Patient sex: M
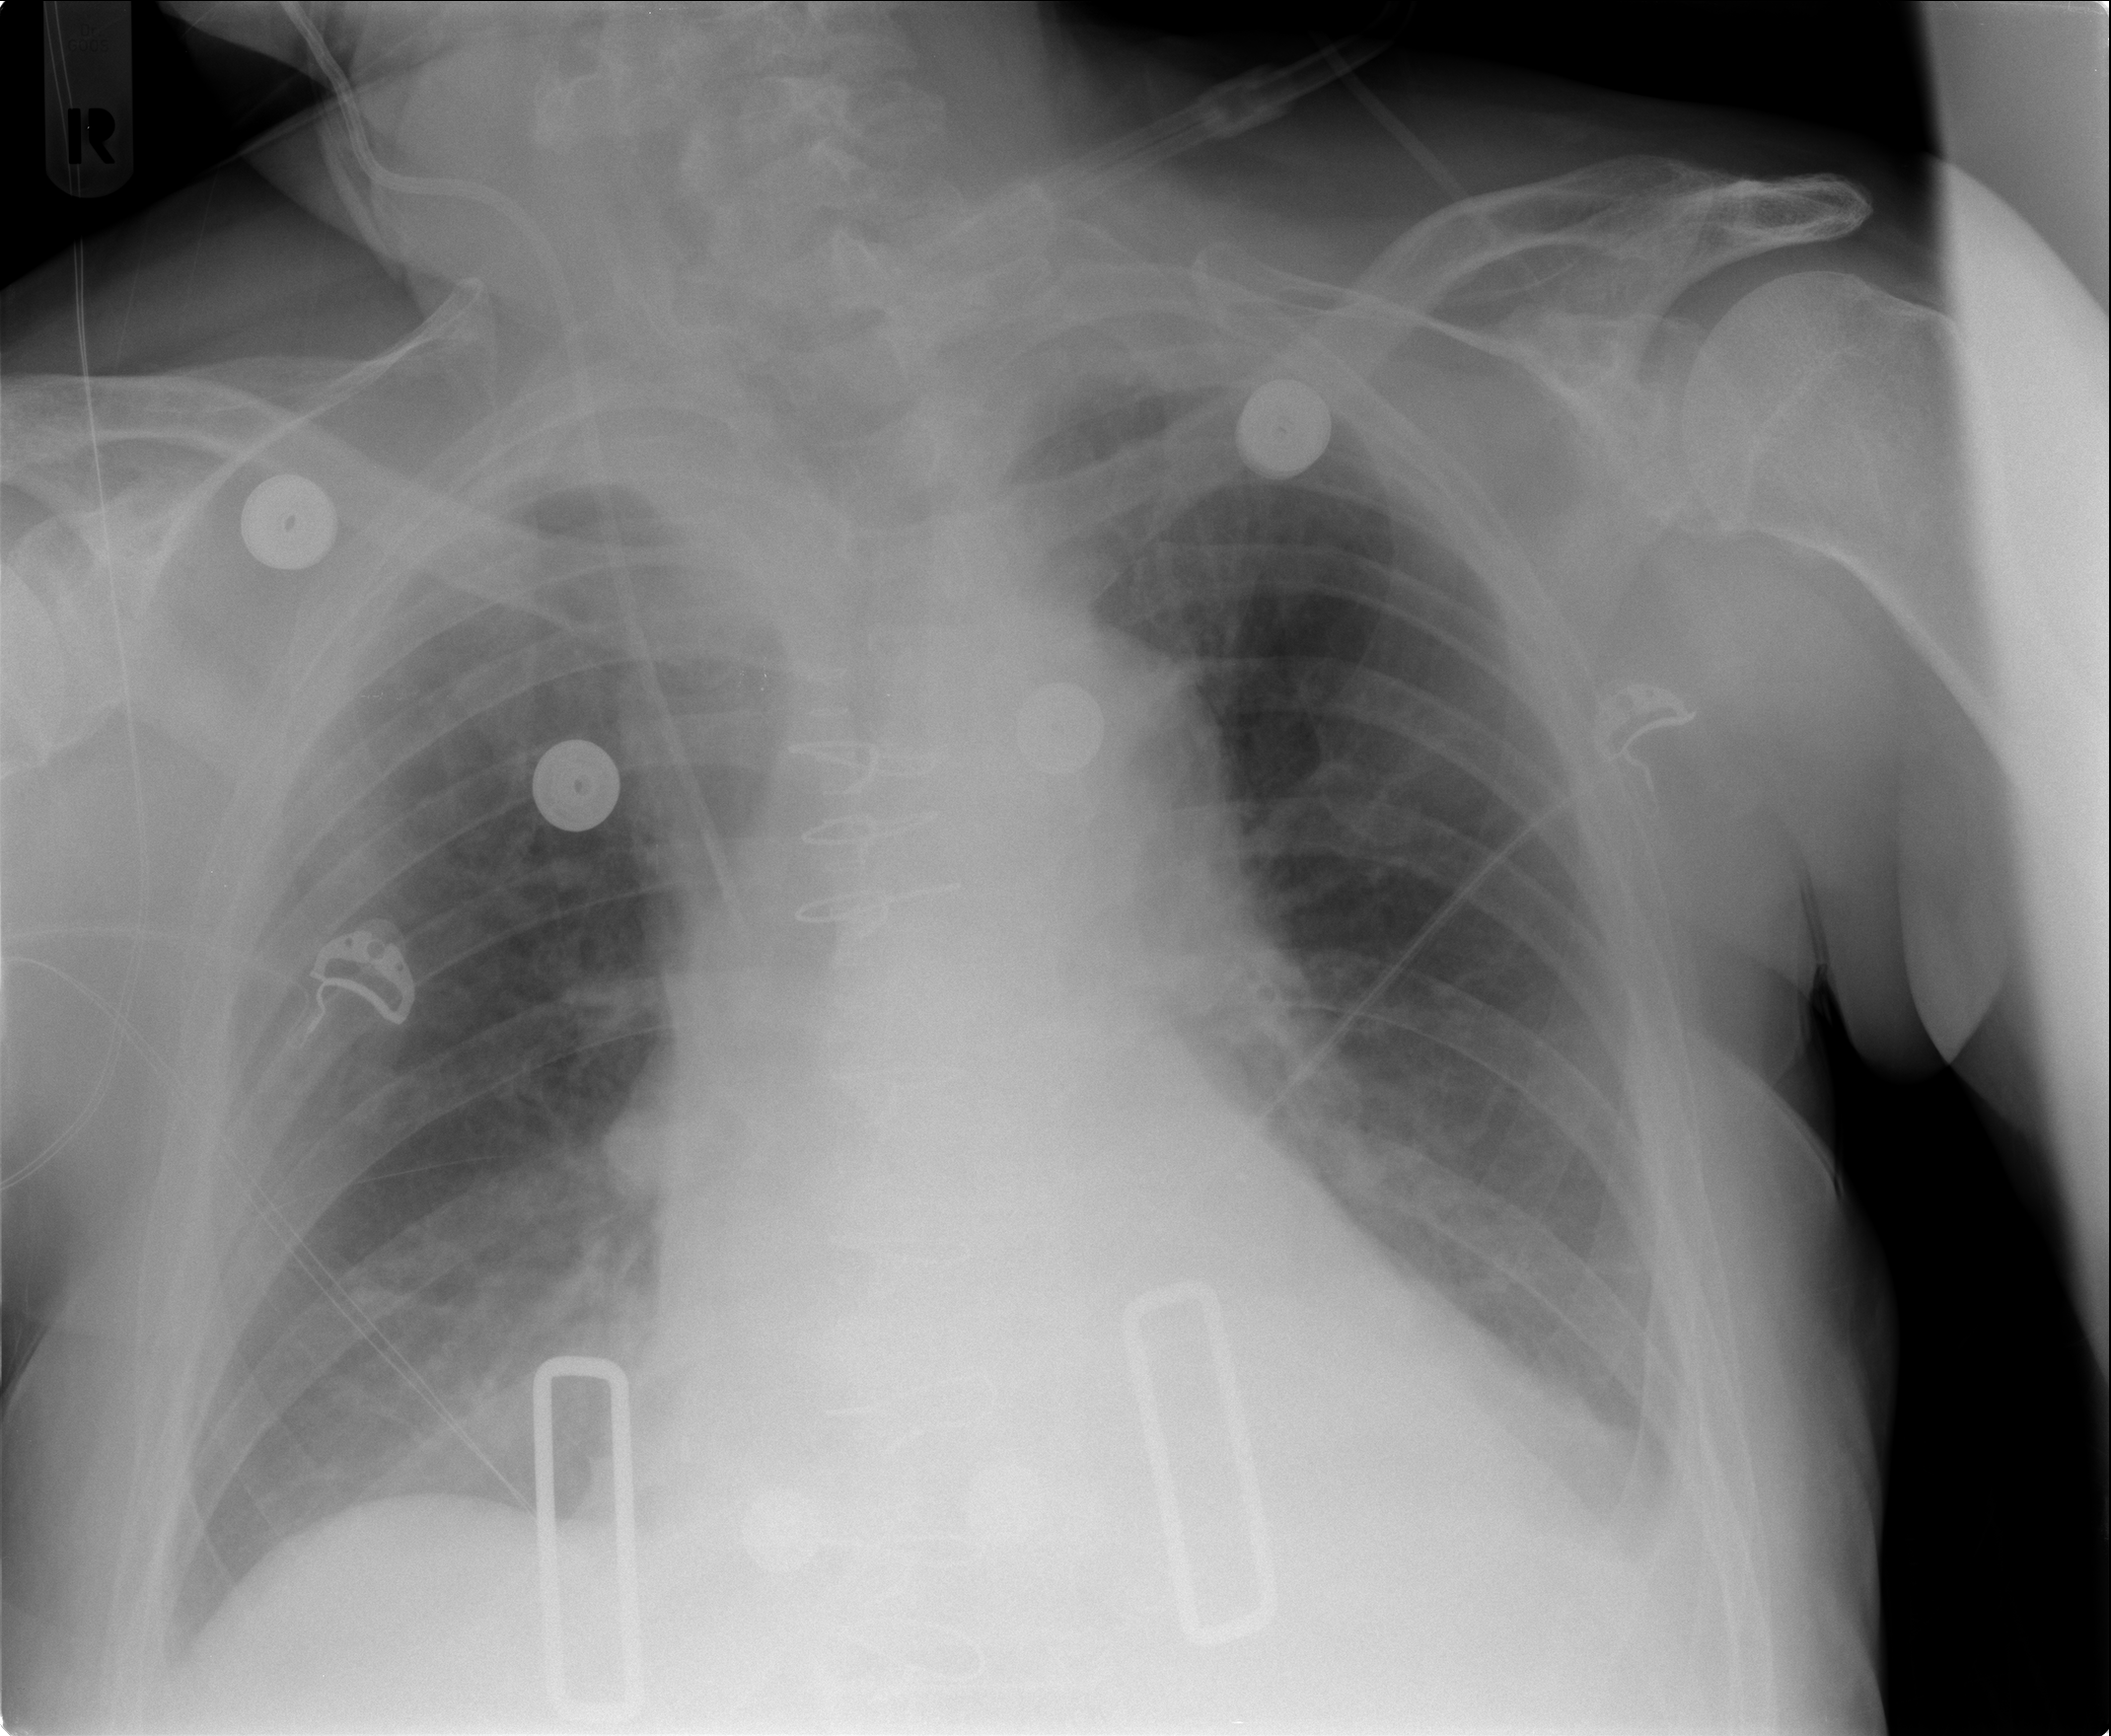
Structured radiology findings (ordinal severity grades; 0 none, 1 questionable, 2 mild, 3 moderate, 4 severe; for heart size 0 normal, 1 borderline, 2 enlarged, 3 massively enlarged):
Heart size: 0
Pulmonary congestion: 1
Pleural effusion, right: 0
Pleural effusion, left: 2
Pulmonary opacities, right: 1
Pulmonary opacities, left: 0
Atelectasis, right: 0
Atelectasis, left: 2